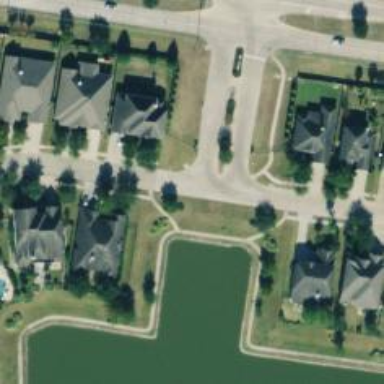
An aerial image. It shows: Residential road.